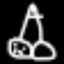
Label: chair